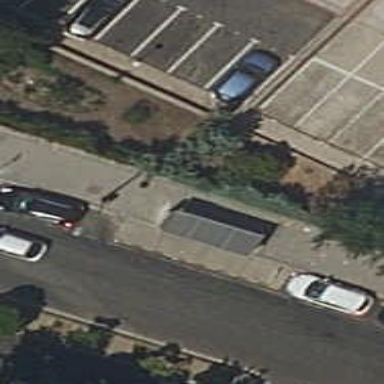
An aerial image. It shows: Bus stop with platform for public transport.